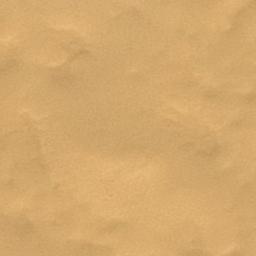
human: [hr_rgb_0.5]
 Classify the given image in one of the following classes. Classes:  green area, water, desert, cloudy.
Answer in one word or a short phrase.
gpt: desert